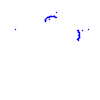
Particle: proton